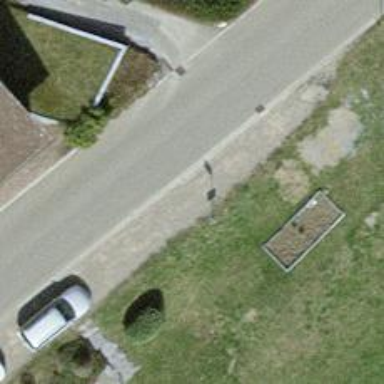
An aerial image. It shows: Bus stop with platform for public transport.